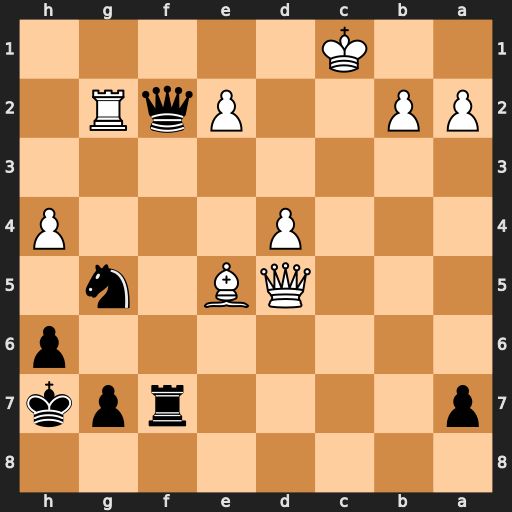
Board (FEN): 8/p4rpk/7p/3QB1n1/3P3P/8/PP2PqR1/2K5
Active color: b
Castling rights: -
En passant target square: -
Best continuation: Qe3+ Kc2 Rf1 Qe4+ Qxe4+